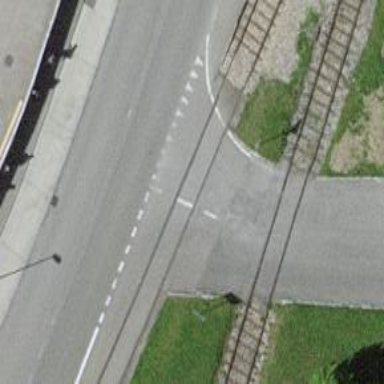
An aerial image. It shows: Level crossing along the railway.